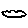
Label: cloud